Question: I have a strange xml parsing issue when changing my app's main package name. After changing it everything goes wrong, I have figured out that the text parsed from web is like junk data. I have checked RSS feed from which I parse data but it works fine.And my shared prefernce not working, also have problems with mysql database. I have attached screen shot(Its a grid view to show news titles).Please have a look. I am also attaching the code to parse the xml. Any help would be appreciated..Thanks in advance...

'''
public static void parse() { //method to parse XML feeds
URL url;
try {
url = new URL(urls);
HttpURLConnection conn = (HttpURLConnection) url.openConnection();
if ((conn.getResponseCode() == HttpURLConnection.HTTP_OK)) {
DocumentBuilderFactory dbf = DocumentBuilderFactory
.newInstance();
DocumentBuilder db = dbf.newDocumentBuilder();
Document doc;
doc = db.parse(url.openStream());
doc.getDocumentElement().normalize();
NodeList itemLst = doc.getElementsByTagName("item");
nl = doc.getElementsByTagName(KEY_HEAD);
Description = new String[itemLst.getLength()];// ........
Title = new String[itemLst.getLength()];
Tit = new String[itemLst.getLength()];
Tit2 = new String[itemLst.getLength()];
Desc = new String[itemLst.getLength()];
Desc2 = new String[itemLst.getLength()];
image = new String[itemLst.getLength()];
for (int i = 0; i < itemLst.getLength(); i++) {
Node item = itemLst.item(i);
if (item.getNodeType() == Node.ELEMENT_NODE) {
Element ielem = (Element) item;
NodeList title = ielem.getElementsByTagName("title");
NodeList date = ielem.getElementsByTagName("pubDate");
NodeList description = ielem
.getElementsByTagName("description");
Tit[i] = title.item(0).getChildNodes().item(0)
.getNodeValue();
Desc[i] = description.item(0).getChildNodes().item(0)
.getNodeValue();
Tit2[i] = Translate.title(Tit[i]);
Desc2[i] = Translate.description(Desc[i]);
if (Headlines.headflag == "malayalam") {
Desc2[i] = Desc2[i].replace("read more", "IqSpX");
}
Title[i] = Tit2[i];
if (Desc2[i].contains("<img ")) {
String img = Desc2[i].substring(Desc2[i]
.indexOf("<img "));
String cleanUp = img.substring(0,
img.indexOf(">") + 1);
img = img.substring(img.indexOf("src=") + 5);
int indexOf = img.indexOf("'");
if (indexOf == -1) {
indexOf = img.indexOf(""");
}
img = img.substring(0, indexOf);
// setImgLink(img);
if (Headlines.headflag == "malayalam") {
String img2 = img.replace("files",
"files/imagecache/android_320");
Description[i] = Desc2[i].replace(img, img2);
image[i] = img2;
}
else {
String img2 = img.replace("files",
"files/imagecache/android_1_img");
Description[i] = Desc2[i].replace(img, "");
image[i] = img2;
}
} else {
Description[i] = Desc2[i];
}
}
}
}
} catch (MalformedURLException e) {
// TODO Auto-generated catch block
e.printStackTrace();
} catch (DOMException e) {
// TODO Auto-generated catch block
e.printStackTrace();
} catch (IOException e) {
// TODO Auto-generated catch block
e.printStackTrace();
} catch (ParserConfigurationException e) {
// TODO Auto-generated catch block
e.printStackTrace();
} catch (SAXException e) {
// TODO Auto-generated catch block
e.printStackTrace();
}
}
'''
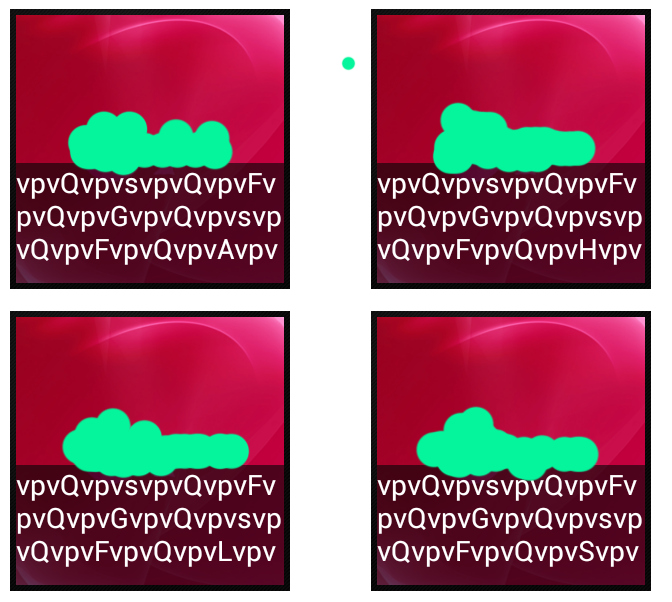
Answer: Try searching for your old package name in all your classes